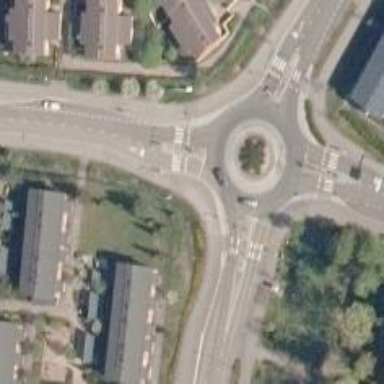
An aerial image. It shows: Tertiary road with asphalt surface leading to roundabout.